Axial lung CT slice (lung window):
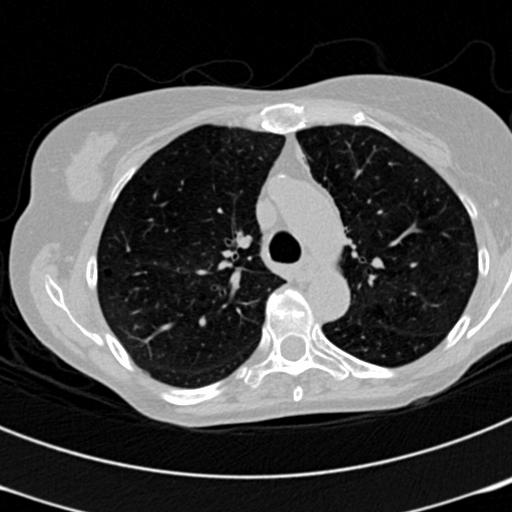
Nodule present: no